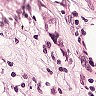
Metastatic tissue present: yes